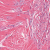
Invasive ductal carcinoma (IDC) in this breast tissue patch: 1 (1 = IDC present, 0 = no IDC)